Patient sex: M
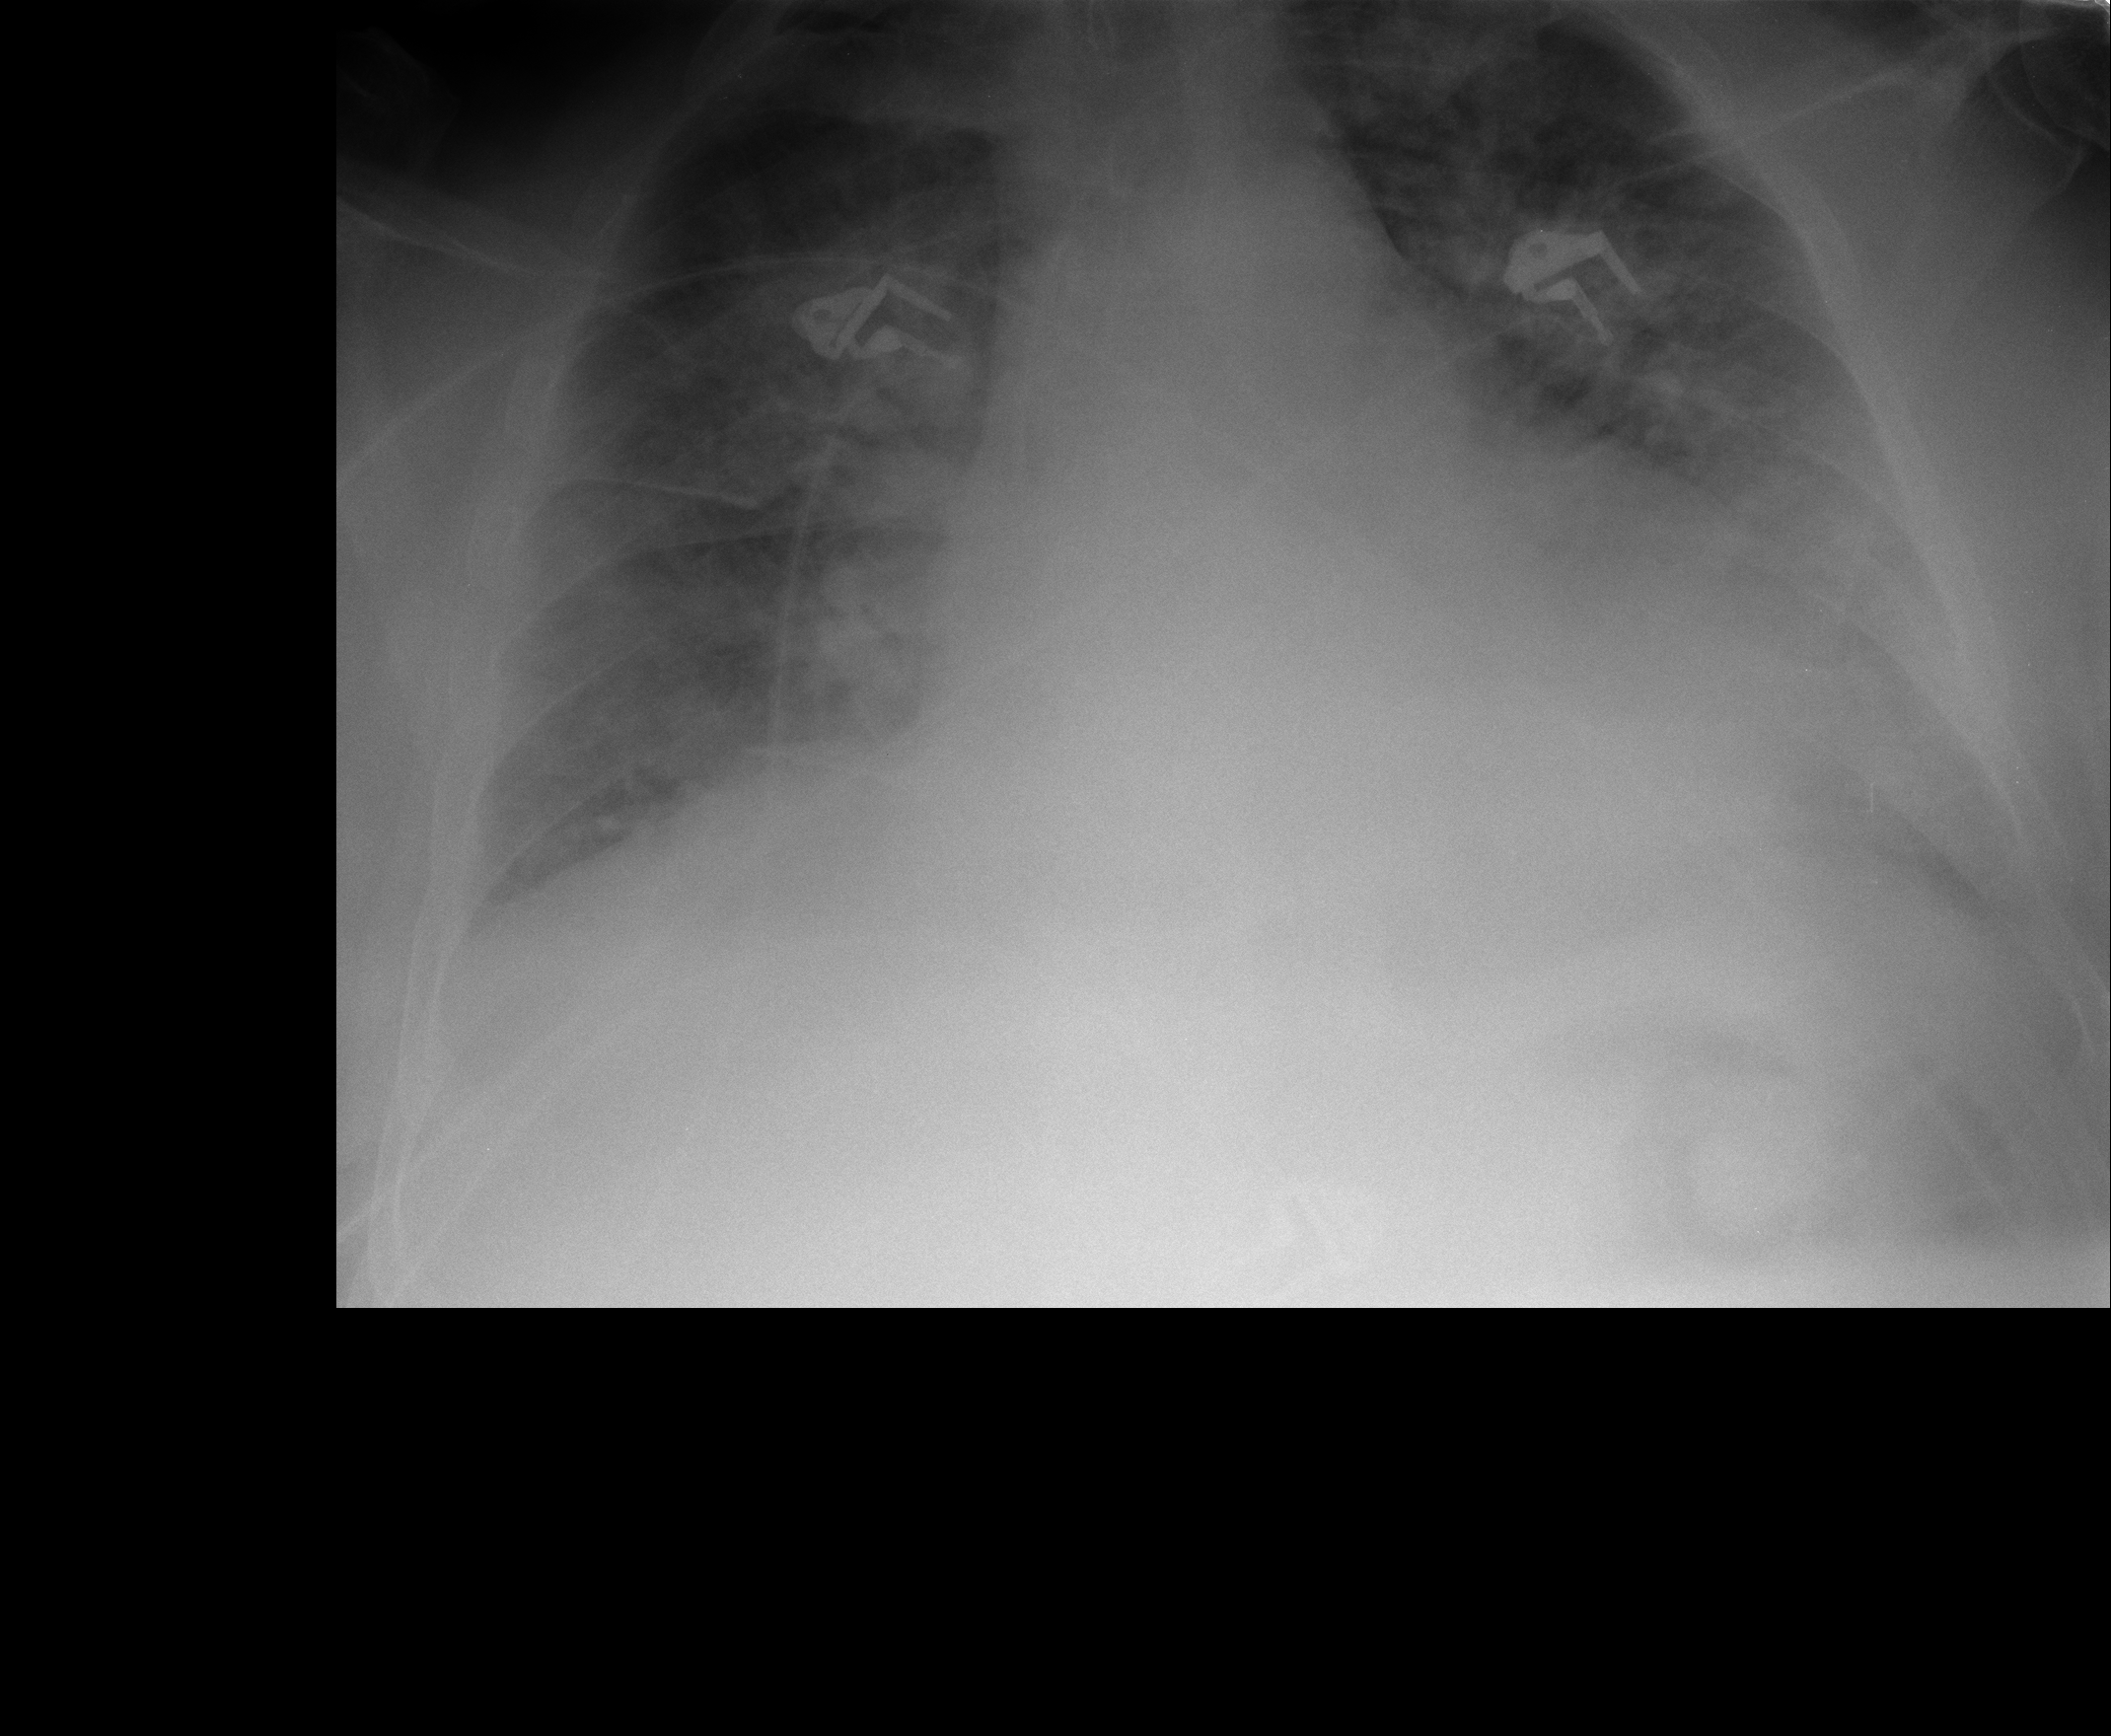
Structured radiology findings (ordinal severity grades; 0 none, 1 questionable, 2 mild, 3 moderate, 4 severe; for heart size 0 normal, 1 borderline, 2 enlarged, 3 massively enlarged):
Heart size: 2
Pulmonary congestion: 2
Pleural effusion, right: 0
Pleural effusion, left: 2
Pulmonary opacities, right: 2
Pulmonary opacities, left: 2
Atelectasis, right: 2
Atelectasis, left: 2